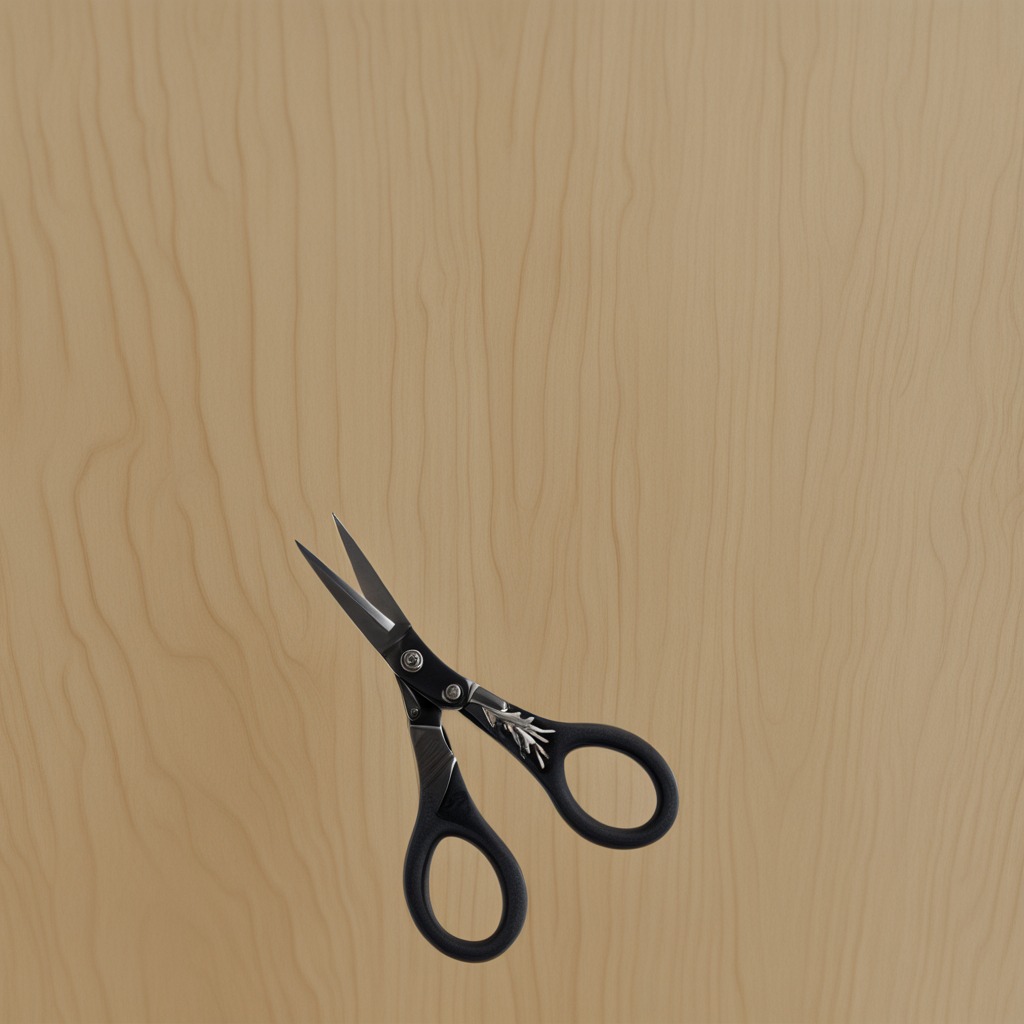
A scissor lies on the plywood surface.